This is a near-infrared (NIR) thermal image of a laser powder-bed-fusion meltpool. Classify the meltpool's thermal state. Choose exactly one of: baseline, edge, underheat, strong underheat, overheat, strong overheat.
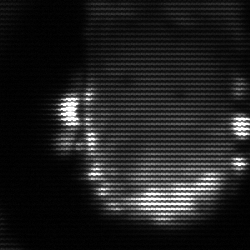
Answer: baseline